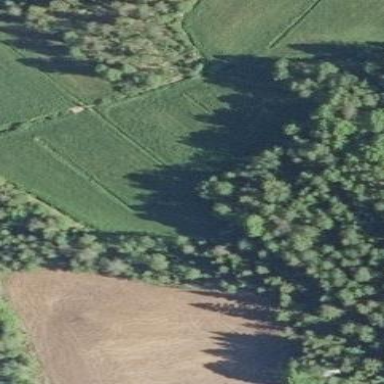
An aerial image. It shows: Mixed leaf woodland.